Question: I am trying to run my android project and there a "unable to locate adb" problem, anyone have any idea please?
My android sdk location is correct and I also uninstalled my avast antivirus application in case they are the reasons

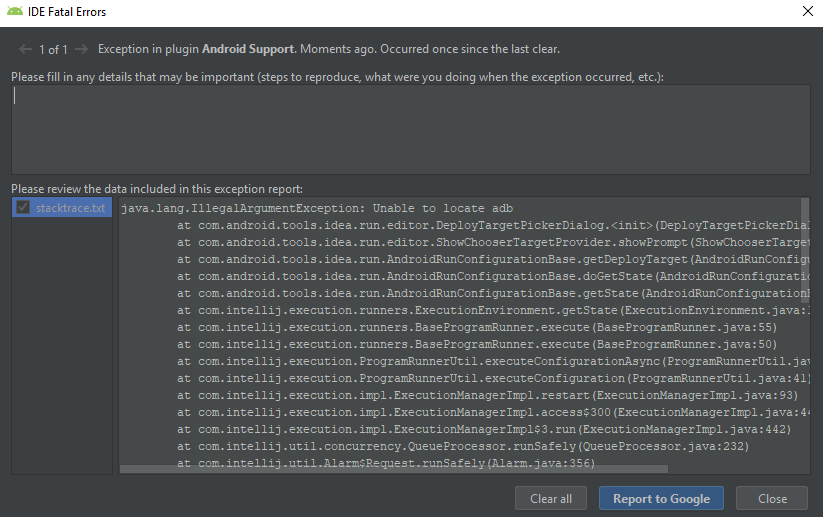
Answer: 1- on your android studio go to Tools > android > SDK Manager.
2- view android SDK location (this will show you your sdk path)
3- navigate to file explorer on your system, and locate the file path, this should be found something like c://Users/xxxx/AppData/local/android (you can now see the sdk.)
4- check the platform tools folder and see if you would see anything like adb.exe (it should be missing probably because it was corrupted and your antivirus or windows defender has quarantined it)
5- delete the platform tools folder
6- go back to android studio and from where you left off navigate to sdk tools (this should be right under android sdk location)
7- uncheck android sdk platform-tools and select ok. (this will uninstall the platform tools from your ide) wait till it is done and then your gradle will sync.
8- after sync is complete, go back and check the box of android sdk platform-tools (this will install a fresh one with new adb.exe) wait till it is done and sync project and then you are good to go.
I hope this saves someone some hours of pain.